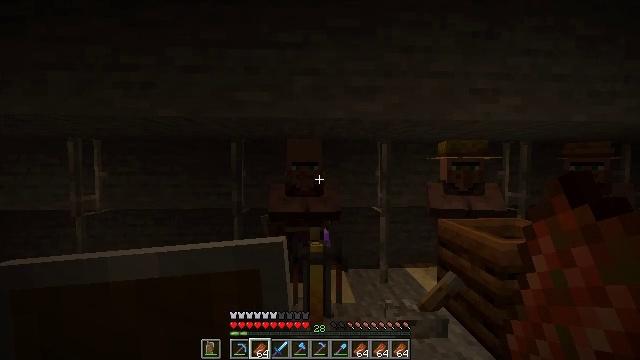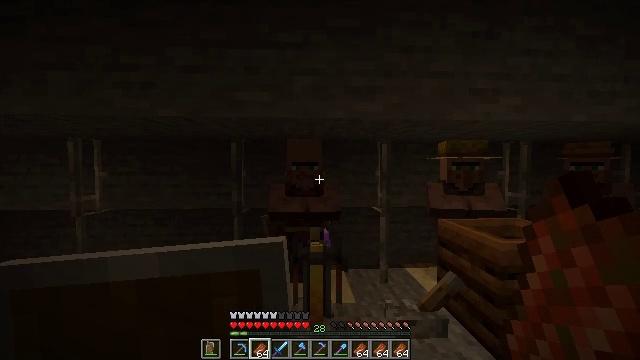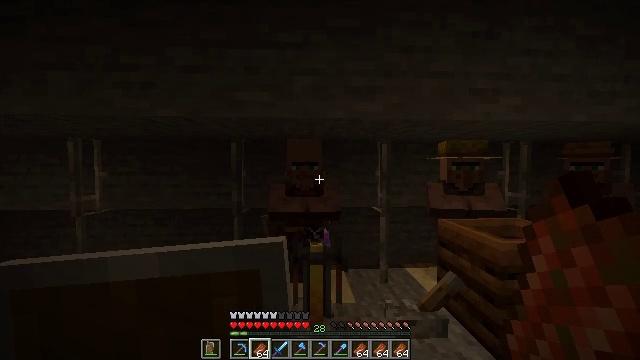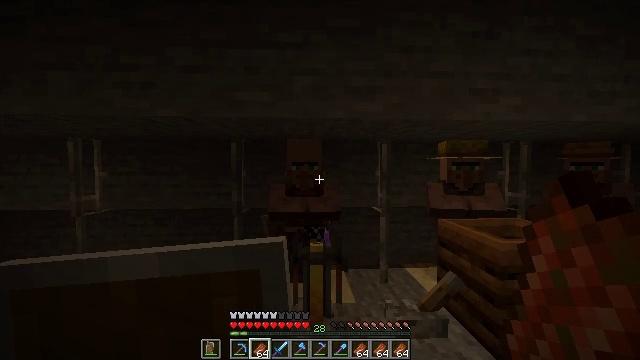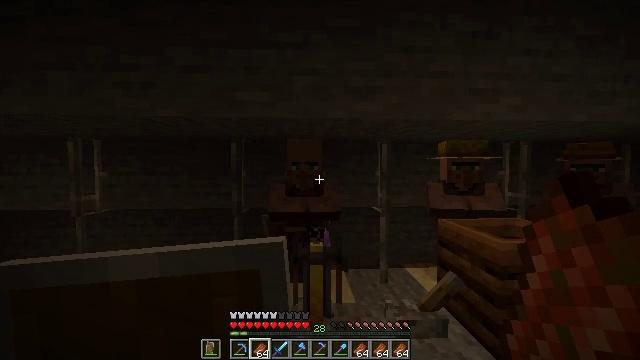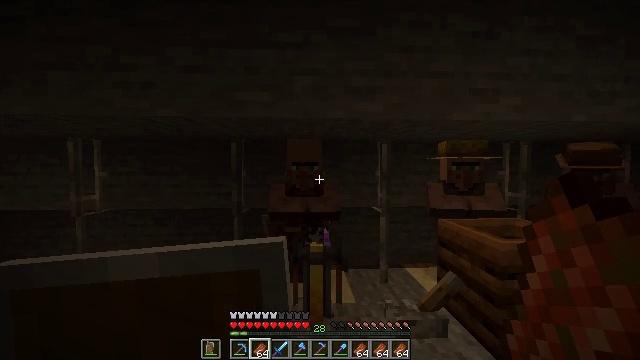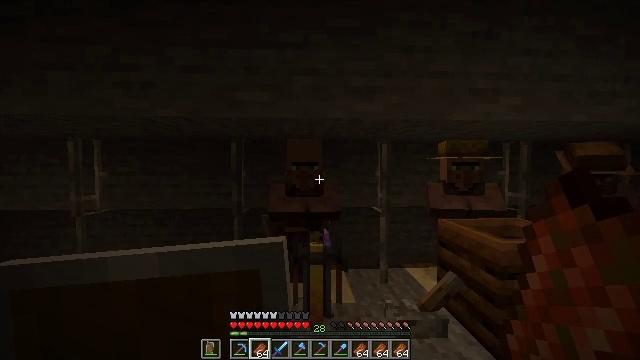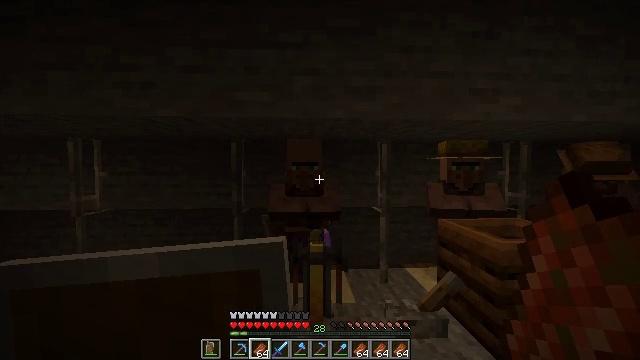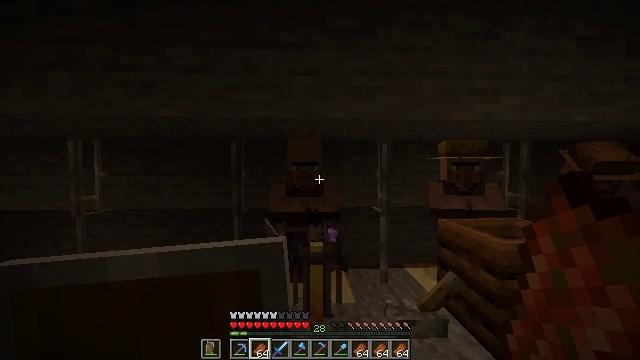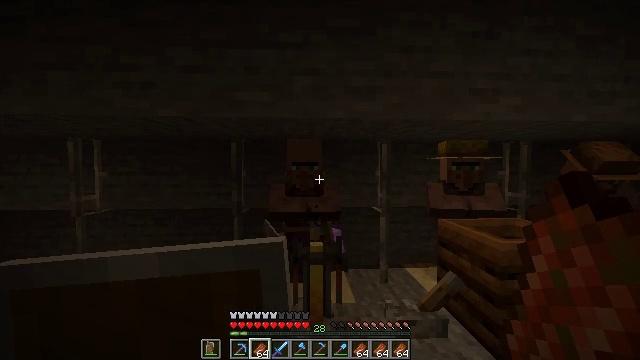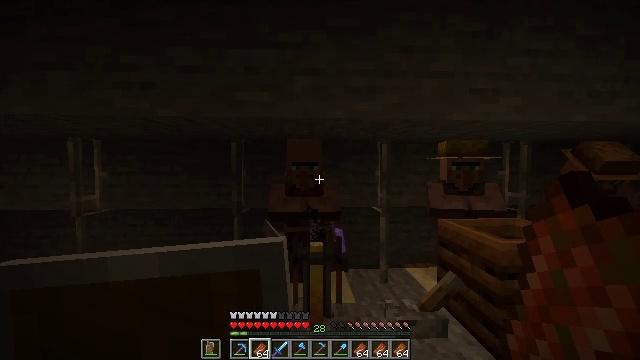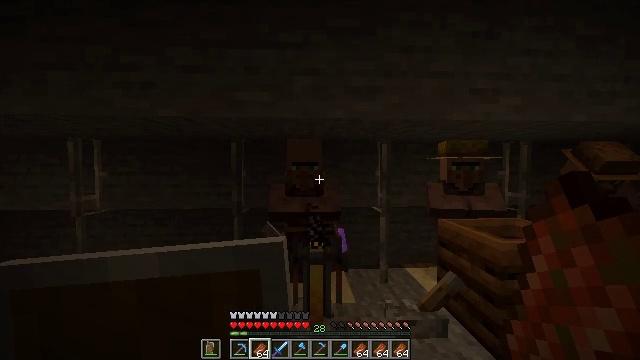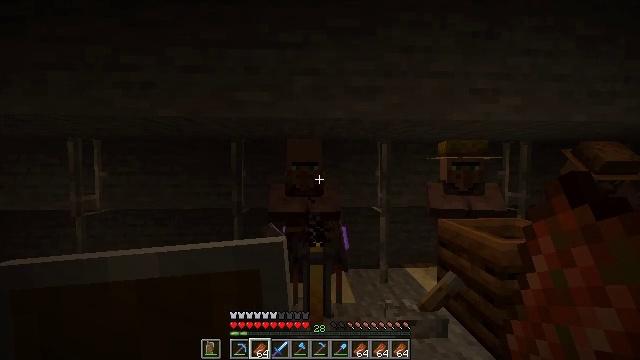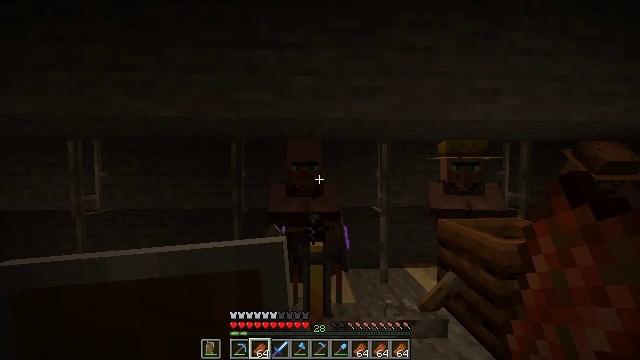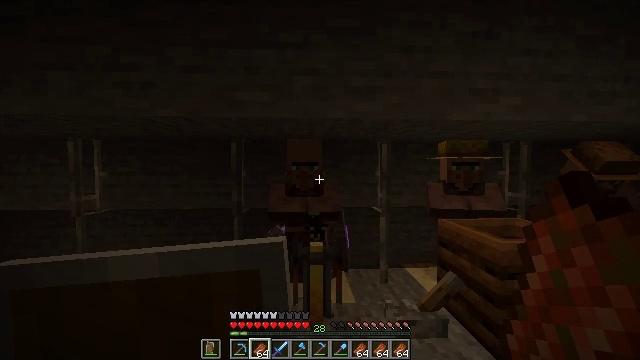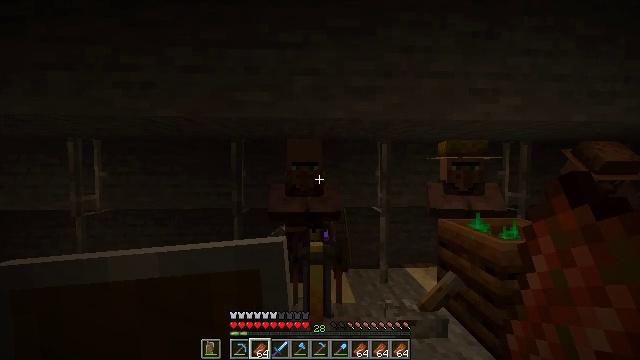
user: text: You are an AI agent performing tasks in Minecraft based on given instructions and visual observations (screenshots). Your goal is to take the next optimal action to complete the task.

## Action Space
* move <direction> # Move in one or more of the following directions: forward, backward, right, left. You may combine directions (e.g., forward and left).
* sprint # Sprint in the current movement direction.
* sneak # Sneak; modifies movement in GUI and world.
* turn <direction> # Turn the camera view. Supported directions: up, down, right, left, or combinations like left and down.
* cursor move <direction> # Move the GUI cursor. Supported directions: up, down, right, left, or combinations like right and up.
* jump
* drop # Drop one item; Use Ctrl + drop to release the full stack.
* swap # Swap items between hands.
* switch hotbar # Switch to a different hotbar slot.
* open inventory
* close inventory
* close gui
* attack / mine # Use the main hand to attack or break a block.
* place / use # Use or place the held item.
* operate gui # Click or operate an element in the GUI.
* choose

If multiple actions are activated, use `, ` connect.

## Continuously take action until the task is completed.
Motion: motion action
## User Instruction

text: Reclaim the blue shulker box for storage.
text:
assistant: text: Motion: no_op
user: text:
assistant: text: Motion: no_op
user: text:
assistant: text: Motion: no_op
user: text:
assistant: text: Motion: no_op
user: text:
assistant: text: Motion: no_op
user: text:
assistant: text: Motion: no_op
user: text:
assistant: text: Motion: no_op
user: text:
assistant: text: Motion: no_op
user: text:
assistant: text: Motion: no_op
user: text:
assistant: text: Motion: no_op
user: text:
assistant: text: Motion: no_op
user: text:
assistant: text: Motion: no_op
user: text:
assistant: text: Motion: no_op
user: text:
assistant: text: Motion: no_op
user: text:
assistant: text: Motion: no_op
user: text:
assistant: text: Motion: no_op
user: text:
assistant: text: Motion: no_op
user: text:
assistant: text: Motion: no_op
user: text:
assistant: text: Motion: no_op
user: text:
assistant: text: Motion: no_op
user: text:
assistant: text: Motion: no_op
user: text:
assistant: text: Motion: no_op
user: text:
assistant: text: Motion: no_op
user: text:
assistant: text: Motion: no_op
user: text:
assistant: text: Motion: no_op
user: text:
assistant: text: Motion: no_op
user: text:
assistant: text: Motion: no_op
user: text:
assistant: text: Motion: no_op
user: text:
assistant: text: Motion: no_op
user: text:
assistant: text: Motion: no_op